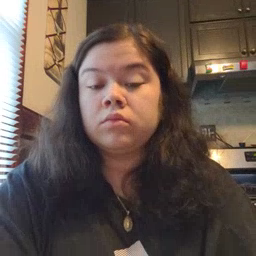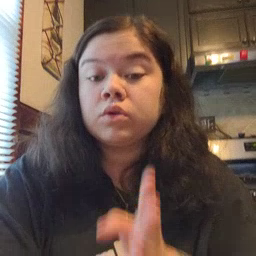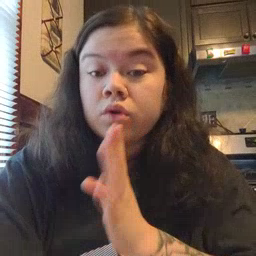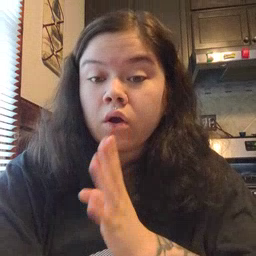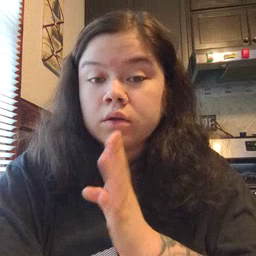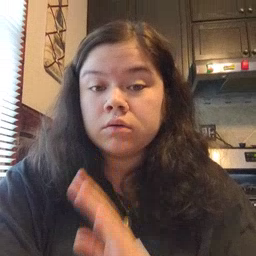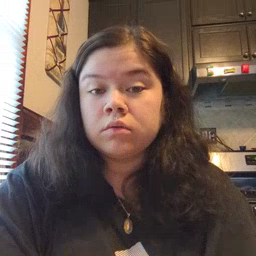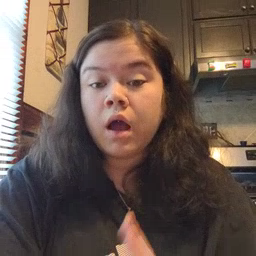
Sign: talk